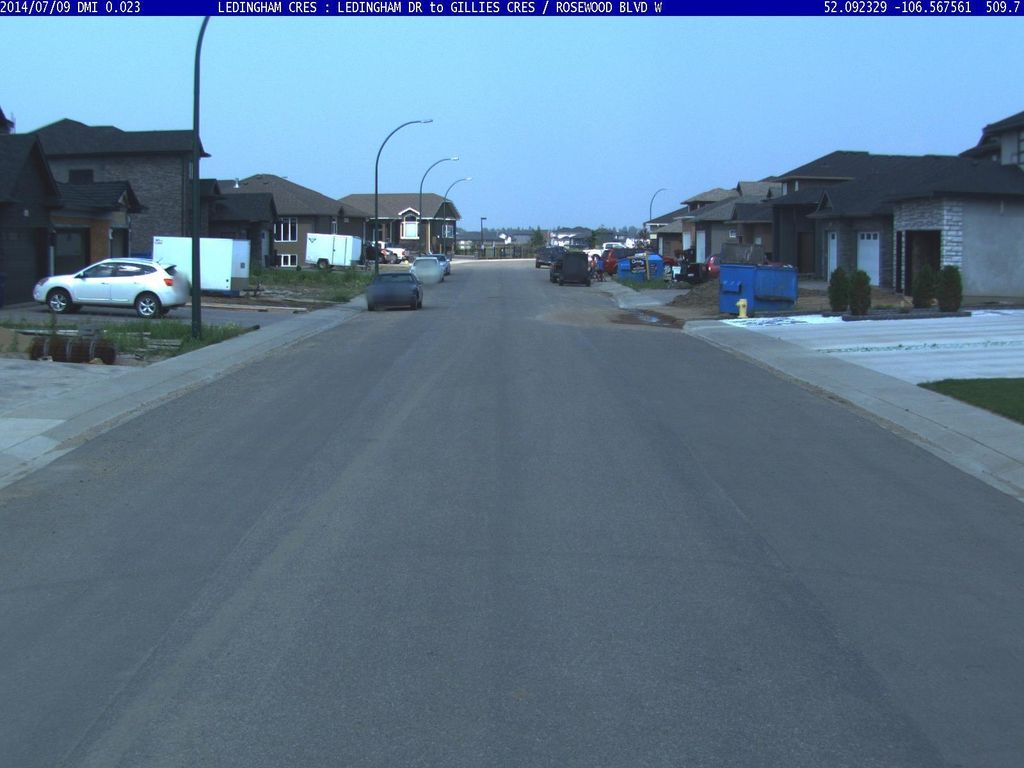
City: saskatoon